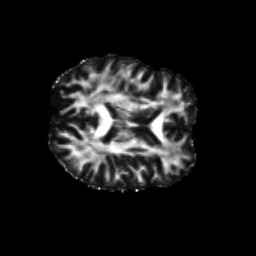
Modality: FA
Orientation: axial
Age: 35
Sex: male
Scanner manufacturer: siemens
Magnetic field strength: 3 T
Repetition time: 8.6 s
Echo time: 0.095 s